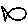
Label: fish